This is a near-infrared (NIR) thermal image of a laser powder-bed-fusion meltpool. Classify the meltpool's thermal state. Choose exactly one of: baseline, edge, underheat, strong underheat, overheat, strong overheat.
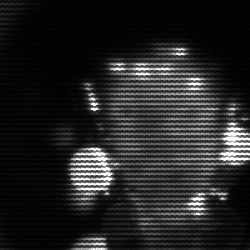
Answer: baseline